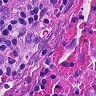
Metastatic tissue present: no